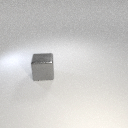
large gray metal cube